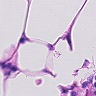
Metastatic tissue present: no